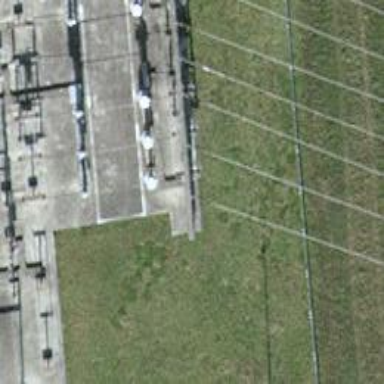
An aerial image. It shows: Power line with three cables.